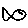
Label: fish